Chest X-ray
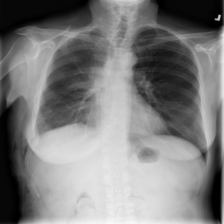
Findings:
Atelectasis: negative
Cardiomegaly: negative
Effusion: negative
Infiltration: negative
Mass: negative
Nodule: negative
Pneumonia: negative
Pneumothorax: negative
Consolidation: negative
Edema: negative
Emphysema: positive
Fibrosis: negative
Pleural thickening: negative
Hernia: negative